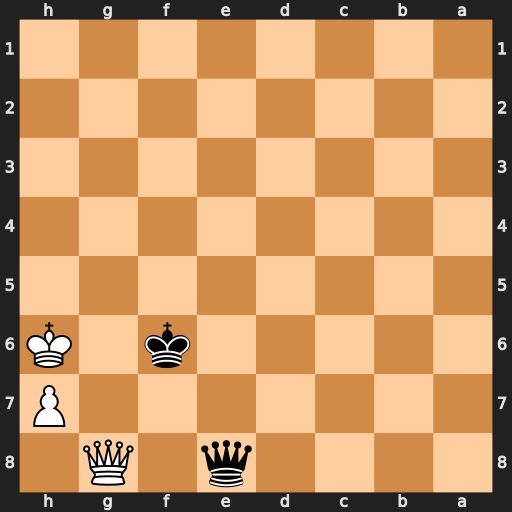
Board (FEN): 4q1Q1/7P/5k1K/8/8/8/8/8
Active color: b
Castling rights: -
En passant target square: -
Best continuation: Qe3+ Qg5+ Qxg5#